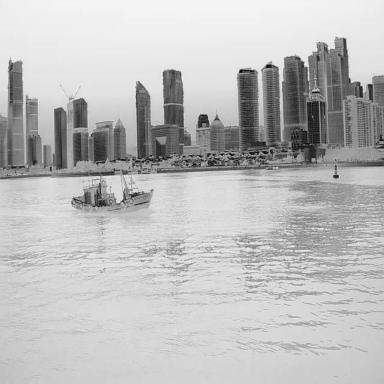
There is a bulk_carrier in the infrared image.